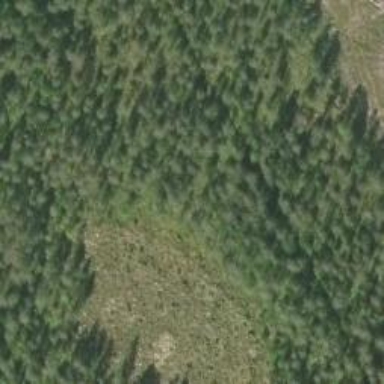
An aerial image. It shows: Needle-leaved woodland.